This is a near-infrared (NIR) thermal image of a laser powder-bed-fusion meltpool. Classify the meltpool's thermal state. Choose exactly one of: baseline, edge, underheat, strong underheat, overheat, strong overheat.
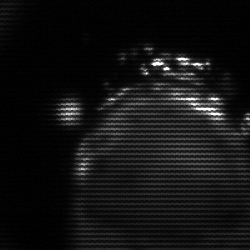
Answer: edge